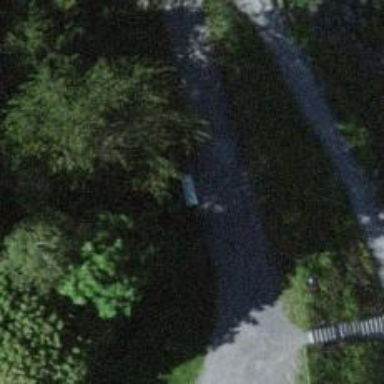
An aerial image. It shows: Bench for seating.